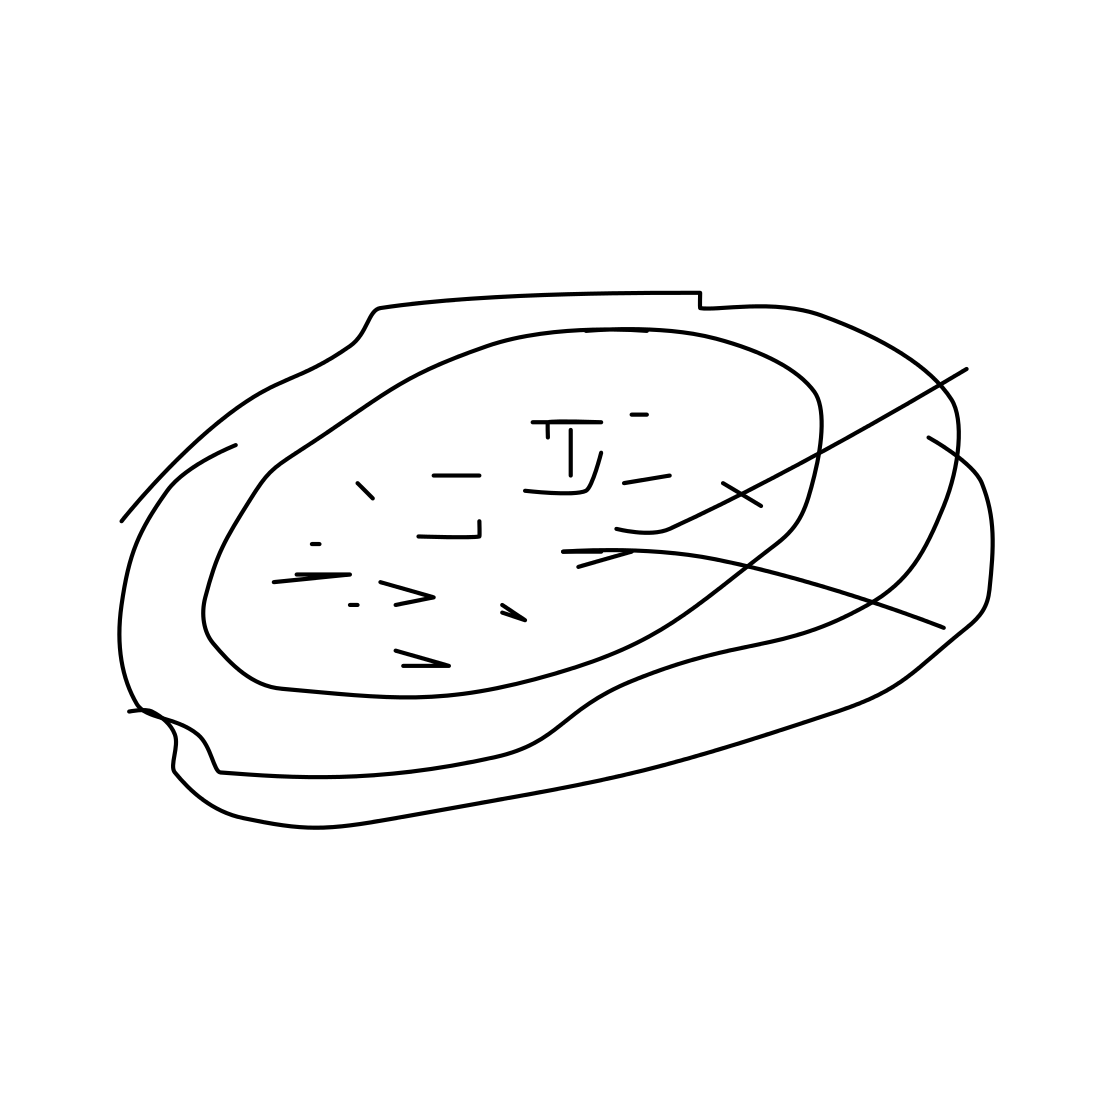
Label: pizza